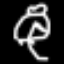
Label: frog